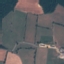
Label: Pasture